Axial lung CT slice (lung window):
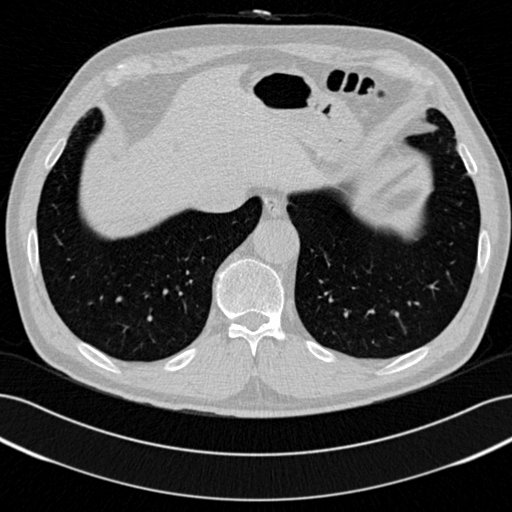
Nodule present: no